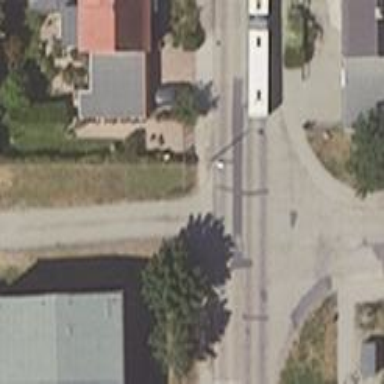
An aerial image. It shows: Smooth asphalt road in residential area.